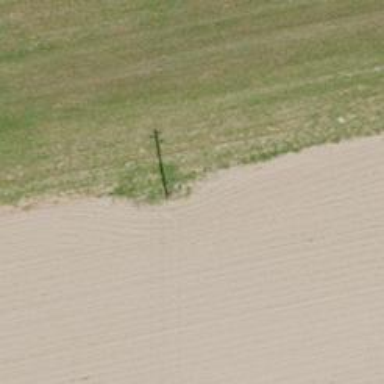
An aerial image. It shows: Minor power line.